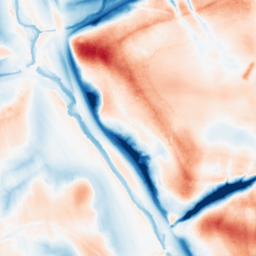
Category: classical
Decomposition family: uniform
Decomposition parameters: size: 50
Upsampling method: cubic_mitchell
Upsampling parameters: scale: 8
Upsampling scale: 8